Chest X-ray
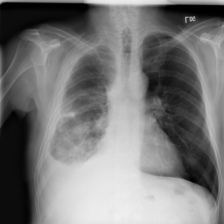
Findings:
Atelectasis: negative
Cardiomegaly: negative
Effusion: positive
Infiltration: positive
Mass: negative
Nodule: negative
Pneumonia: negative
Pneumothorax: negative
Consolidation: negative
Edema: negative
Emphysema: negative
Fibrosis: negative
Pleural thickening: positive
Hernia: negative